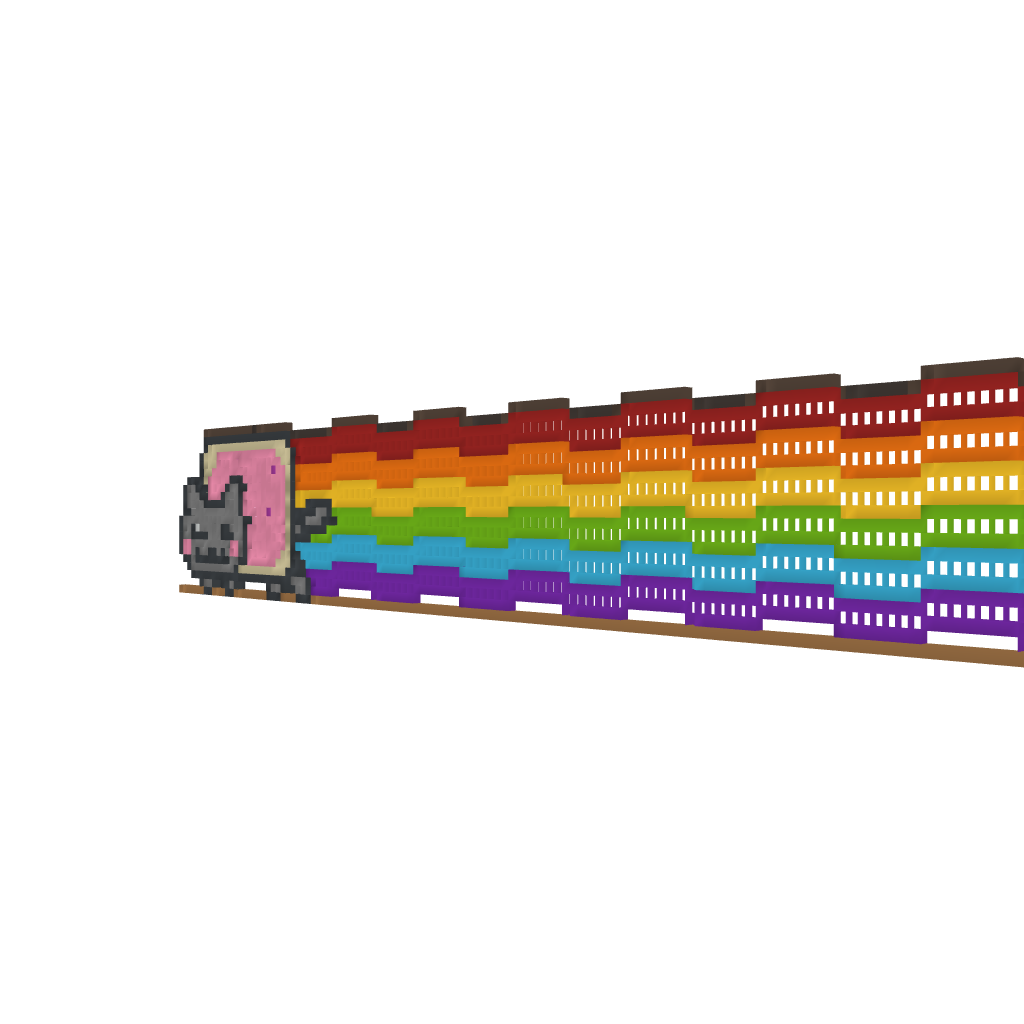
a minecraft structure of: HUGE nyan cat